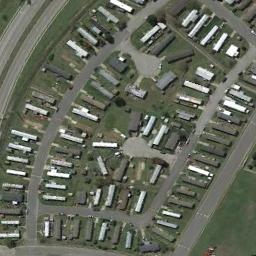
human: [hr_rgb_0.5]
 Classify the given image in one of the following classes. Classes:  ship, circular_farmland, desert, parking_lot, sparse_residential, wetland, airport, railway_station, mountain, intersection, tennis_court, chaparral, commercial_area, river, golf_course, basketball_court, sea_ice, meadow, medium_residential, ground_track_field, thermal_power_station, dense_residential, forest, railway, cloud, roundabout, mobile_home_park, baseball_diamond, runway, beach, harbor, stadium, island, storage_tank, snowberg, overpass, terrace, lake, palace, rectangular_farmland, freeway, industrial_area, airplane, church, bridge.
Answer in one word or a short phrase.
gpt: mobile_home_park